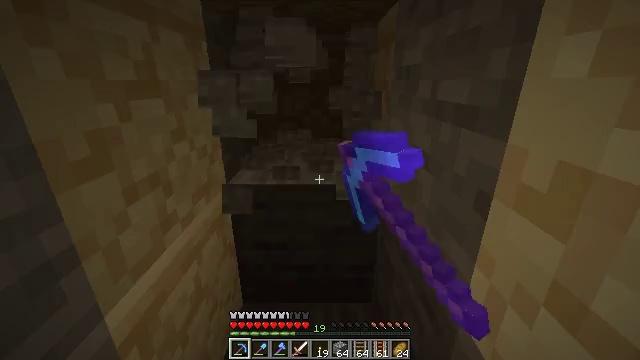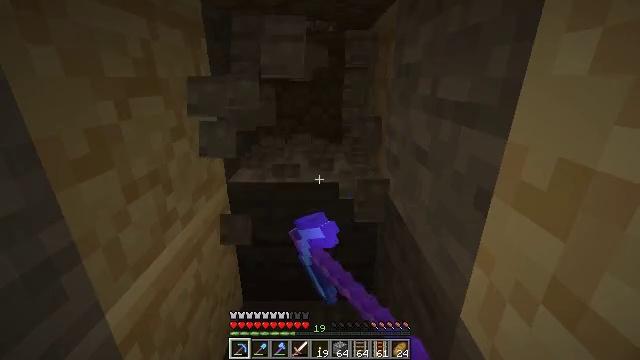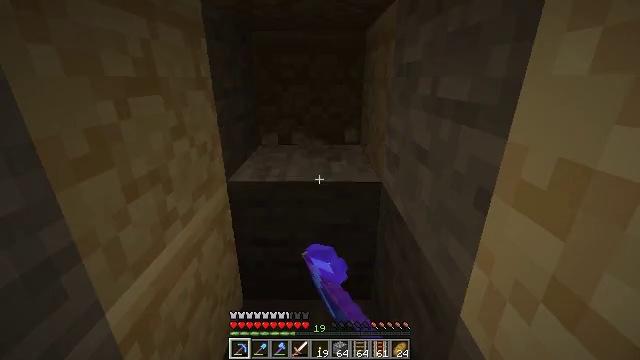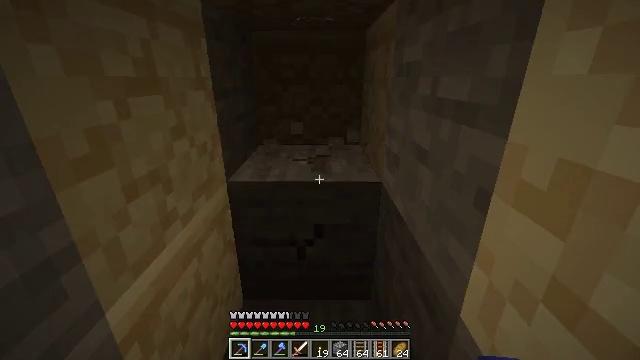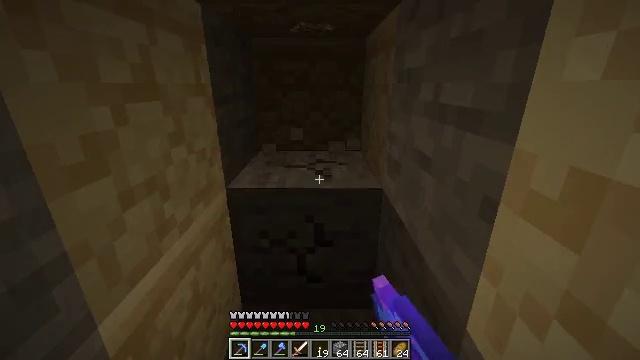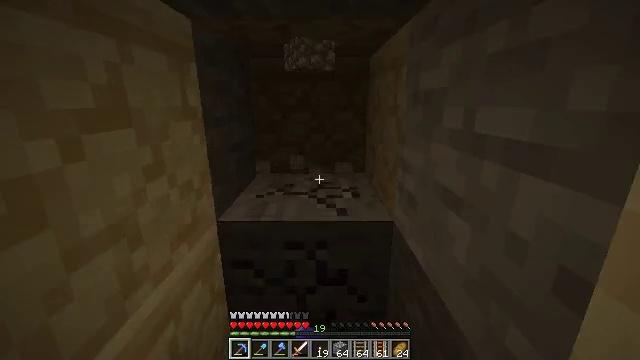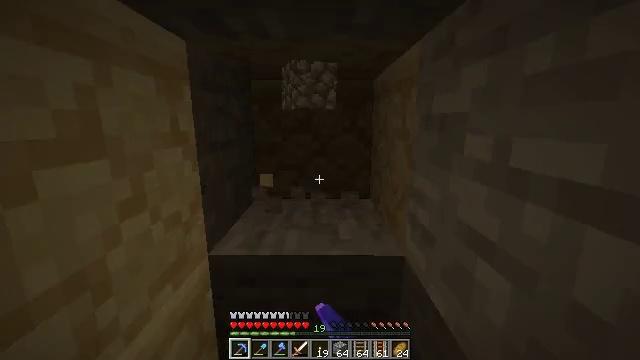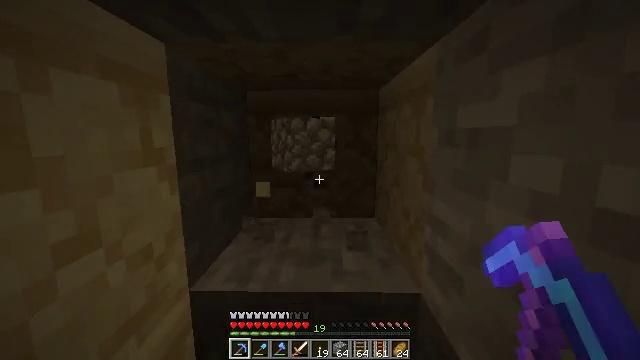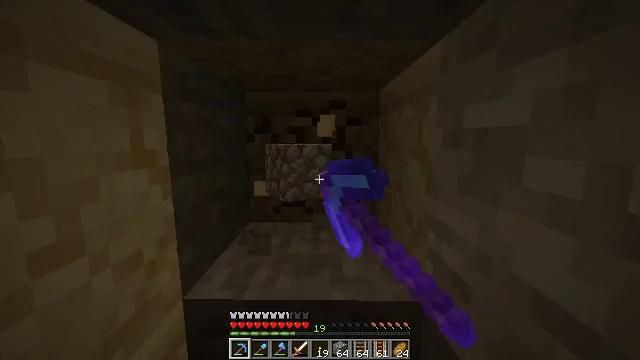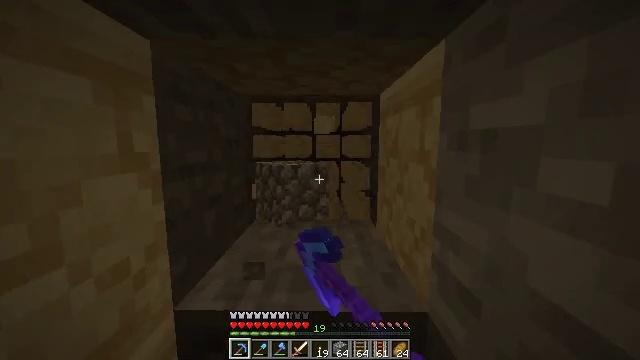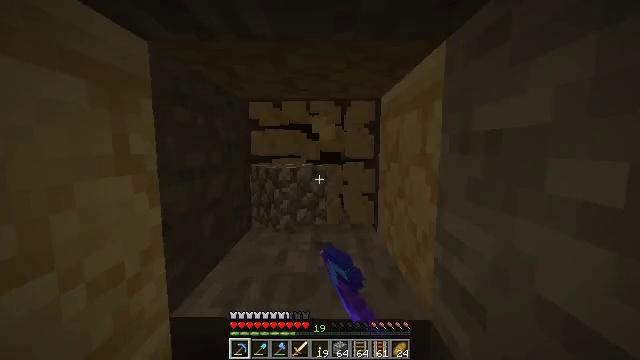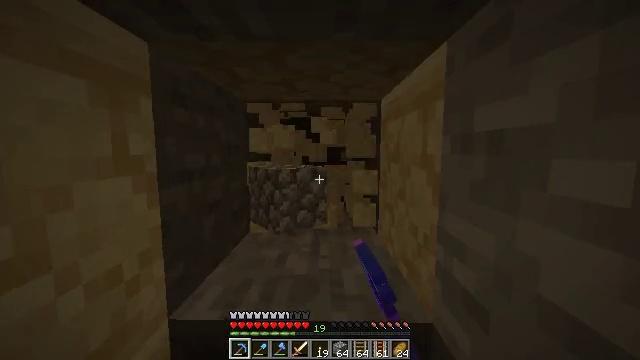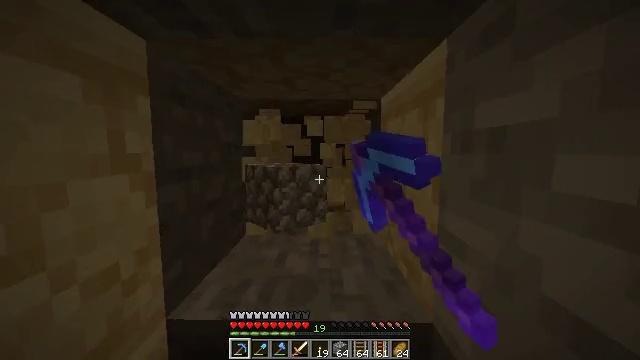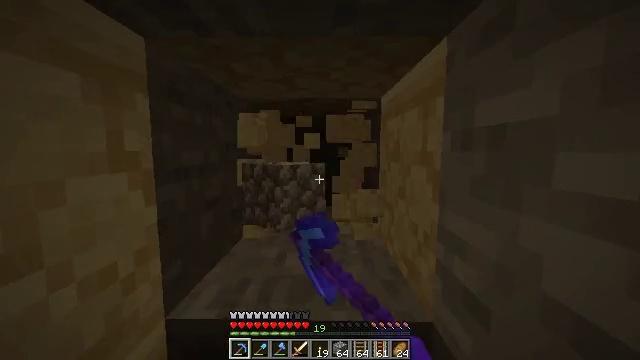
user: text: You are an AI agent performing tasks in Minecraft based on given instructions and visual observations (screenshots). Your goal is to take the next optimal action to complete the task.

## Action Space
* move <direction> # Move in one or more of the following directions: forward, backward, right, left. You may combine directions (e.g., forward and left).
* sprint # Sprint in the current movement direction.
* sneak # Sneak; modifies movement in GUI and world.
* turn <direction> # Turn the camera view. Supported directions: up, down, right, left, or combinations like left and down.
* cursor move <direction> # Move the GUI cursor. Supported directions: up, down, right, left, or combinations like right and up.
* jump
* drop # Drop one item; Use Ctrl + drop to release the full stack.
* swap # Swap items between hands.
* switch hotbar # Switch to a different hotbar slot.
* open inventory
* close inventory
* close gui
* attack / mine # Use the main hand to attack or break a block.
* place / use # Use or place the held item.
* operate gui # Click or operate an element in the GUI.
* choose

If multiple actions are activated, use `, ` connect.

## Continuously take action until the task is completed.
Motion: motion action
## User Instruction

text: Collect sandstone by mining.
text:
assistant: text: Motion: attack / mine
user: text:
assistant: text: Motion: attack / mine
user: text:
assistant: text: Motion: attack / mine
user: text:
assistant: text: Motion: move forward, turn up, attack / mine
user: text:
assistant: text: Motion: move forward, turn up, attack / mine
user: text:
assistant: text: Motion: move forward, turn up, attack / mine
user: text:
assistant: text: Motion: turn up, attack / mine
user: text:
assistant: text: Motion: attack / mine
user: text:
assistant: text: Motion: turn up, attack / mine
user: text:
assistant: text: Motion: turn up, attack / mine
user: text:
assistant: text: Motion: attack / mine
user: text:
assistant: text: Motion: attack / mine
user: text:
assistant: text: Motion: attack / mine
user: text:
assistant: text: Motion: attack / mine